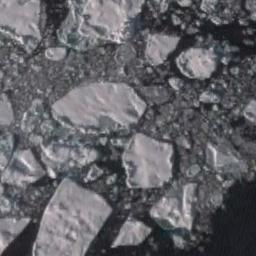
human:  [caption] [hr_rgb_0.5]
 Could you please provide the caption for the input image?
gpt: Sea ice is surrounded by water .

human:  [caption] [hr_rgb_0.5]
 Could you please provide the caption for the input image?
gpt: Several large ice cubes of various sizes and surrounding small pieces of ice float on the deep blue sea .

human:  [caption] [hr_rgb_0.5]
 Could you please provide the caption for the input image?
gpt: Several large pieces of sea ice and a lot of small pieces of sea ice gather together .

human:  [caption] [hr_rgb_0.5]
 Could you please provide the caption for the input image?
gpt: There are many ice on the dark blue sea .

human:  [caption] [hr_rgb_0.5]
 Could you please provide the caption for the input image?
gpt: There are some sea ice linked into sheets .